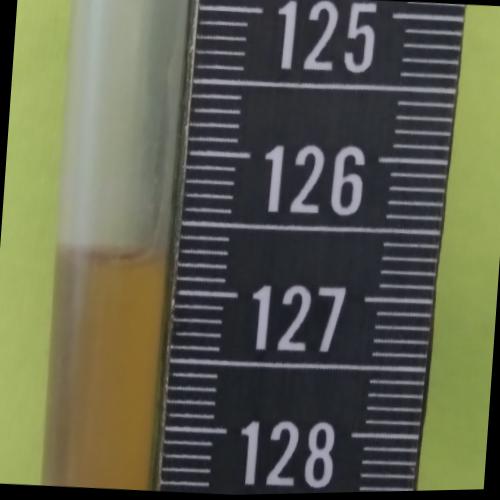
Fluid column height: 126.7 cm